Question: When new chart is created, default is that the first and last point are not aligned with Y axis but they are somewhere in the middle of the X axis.

I can not figure out how to put "2010" all the way to the left and "TTM" all the way to the right. Almost half the chartarea space is lost like this.
In Excel it is "position X axis between tick marks" option, but I don't know how to do that in vb.net.
Thanks
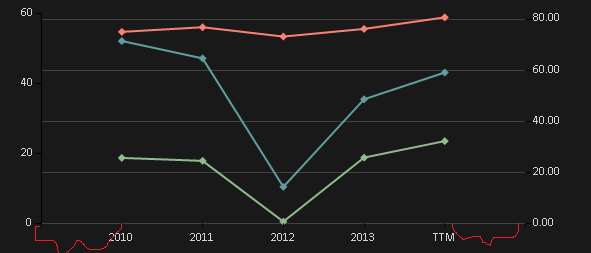
Answer: Mmmh I see : you're using :
- 'System.Windows.Forms.DataVisualization.Charting.Chart'- 'System.Web.UI.DataVisualization.Charting.Chart'
That's what I asked by
One of the reasons I ended creating my own way of rendering charts from A to Z is the issue like yours.
Anyway, your problem is the . I don't use your component a lot, so I don't really have the fix to the issue. What I know is :
- -
^^ those ones are somewhat locked :( - Didn't checked how to modify them after...
What I've done as a workaround long ago is :
- - - then when I'm done, set the chartArea X and Y axis accordingly'''
' Imports System.Windows.Forms.DataVisualization.Charting
' ...
xAxis = New Axis() ' <- dont tie the axis to the chartArea
' now, either define the MarginVisible Property to False :
xAxis.IsMarginVisible = False
' either specify the min/max (and eventually the Crossing Property)
xAxis.Minimum = xValues(0)
xAxis.Maximum = xValues(xValues.Length - 1)
xAxis.Crossing = xValues(0) ' optional
chart1Area.AxisX = xAxis
chart1Area.AxisY = New Axis() ' everything auto on Y side.
' ...
'''
By the way, my 'xValues' is an array of numeric values. Since you put your Years as String, I don't know how it would work. Maybe by using some sort of numeric conversion trick.. :/
So far, I'm not used to 'Charting.Chart', so I hope someone else will help you better. Since I asked you to clarify some things in comments above, this is what I could share so far. If I remember another workaround (somehow forget about Charts long ago) I'll edit this post.
Good luck.